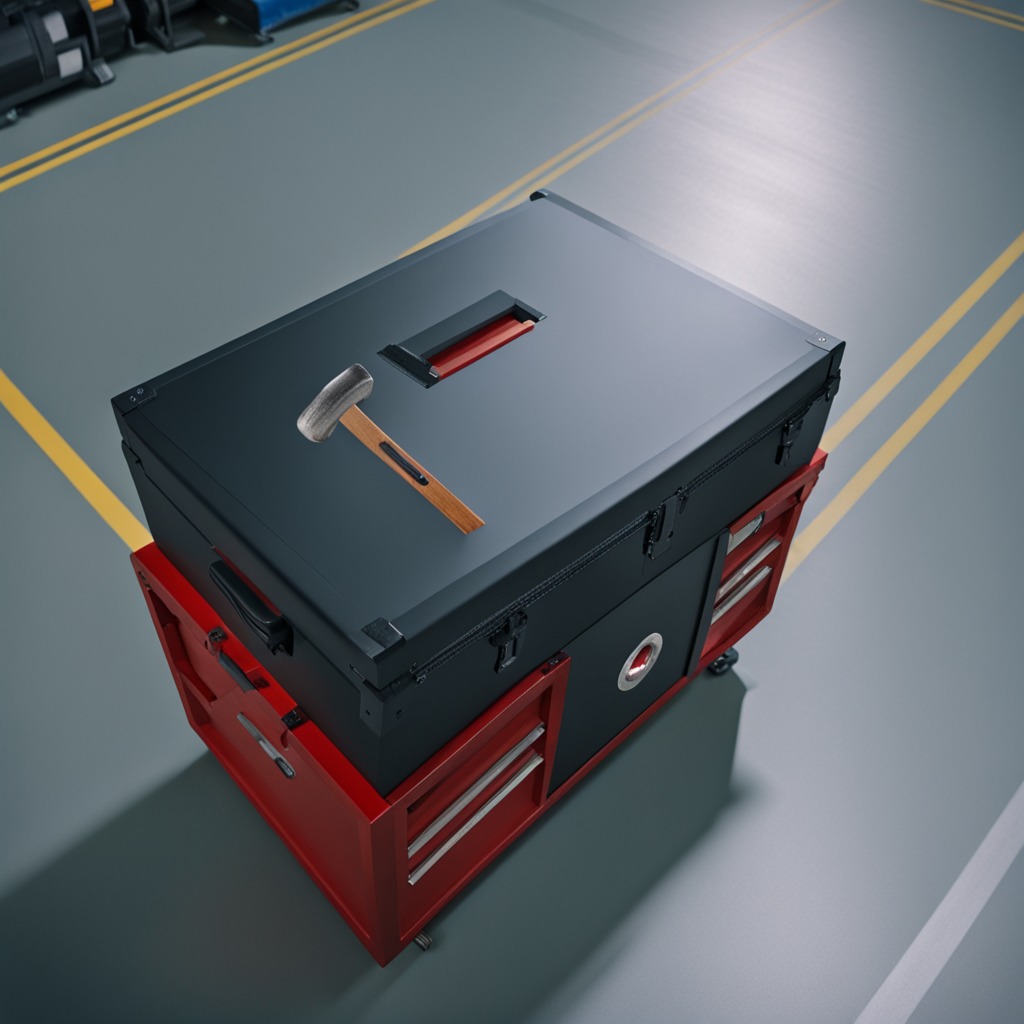
A hammer is lying on the toolbox surface in an airplane hangar workshop 8K.